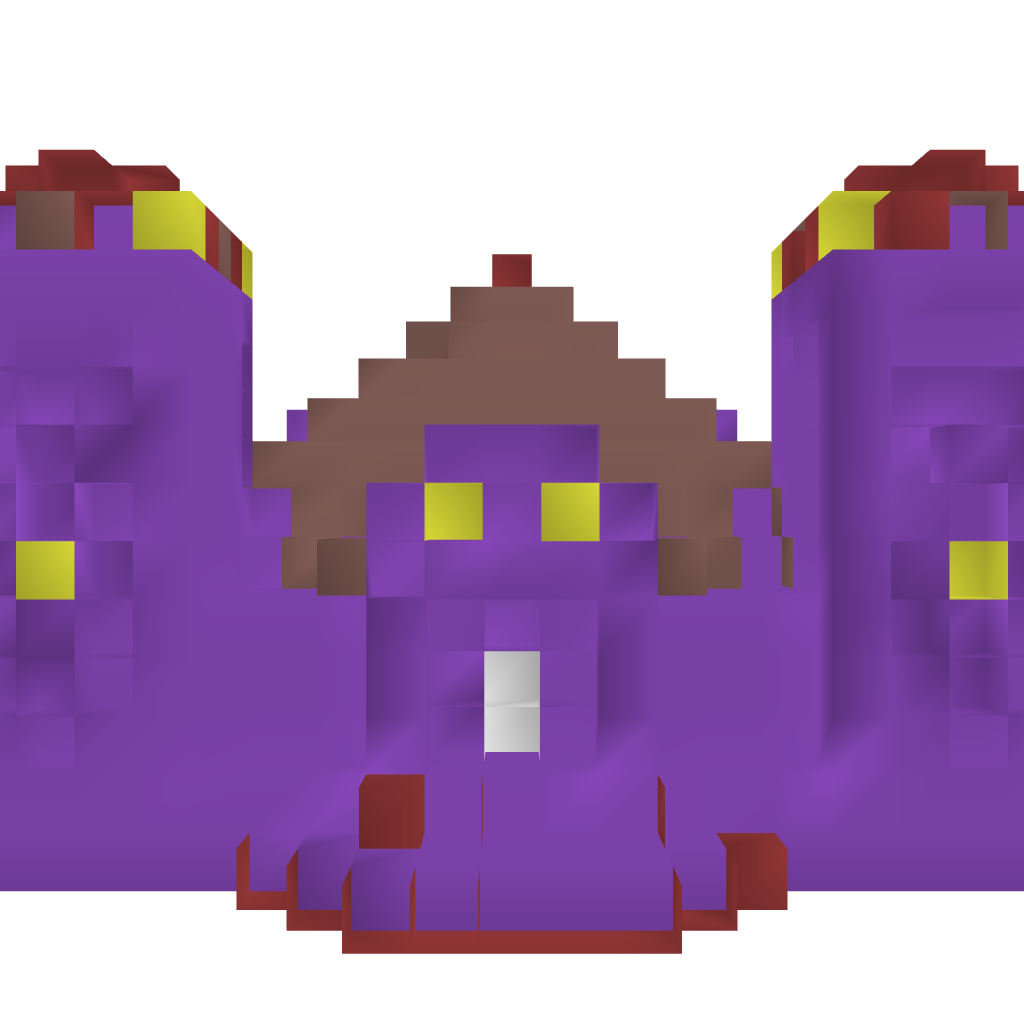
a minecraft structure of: Crypt House good quality